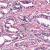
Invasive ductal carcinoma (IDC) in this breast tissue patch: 1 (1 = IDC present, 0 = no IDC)